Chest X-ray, AP view. Patient: 35 years old, sex F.
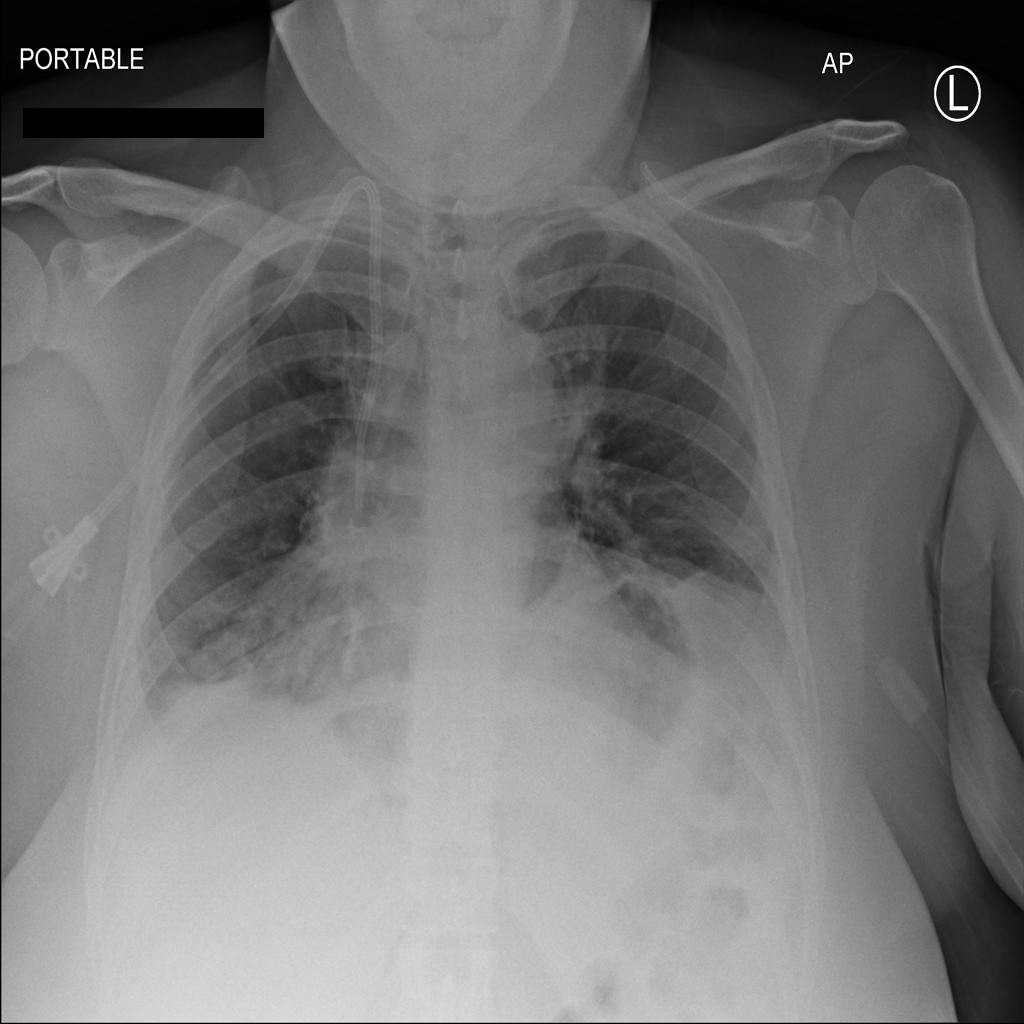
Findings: Effusion